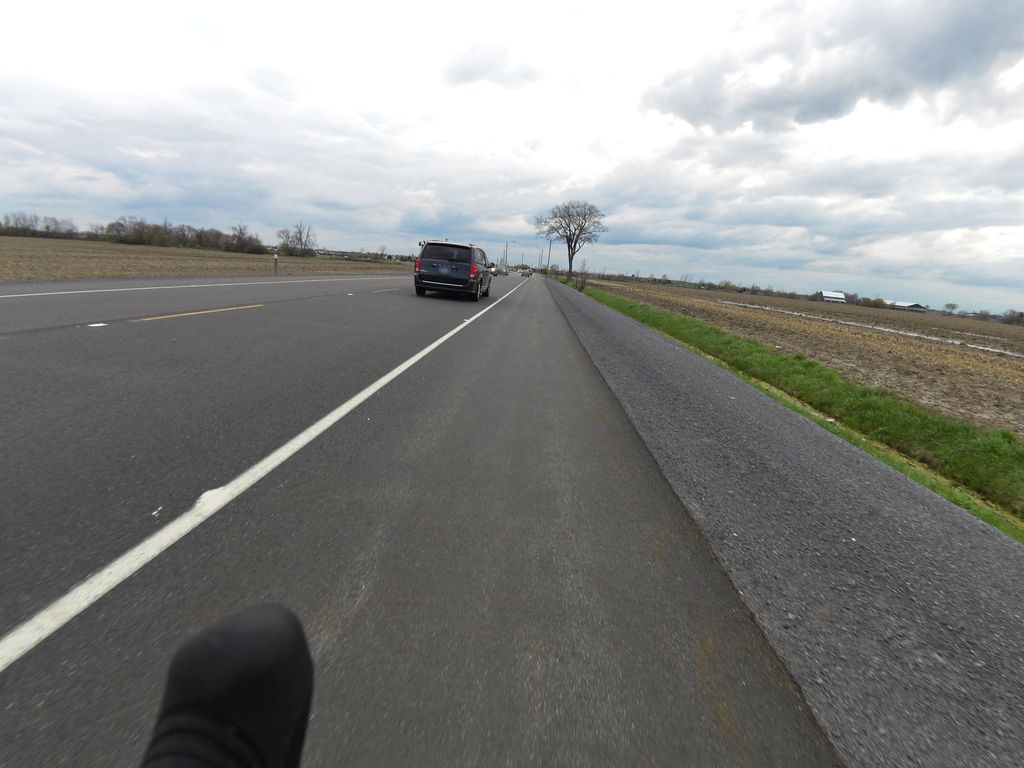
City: ottawa-gatineau